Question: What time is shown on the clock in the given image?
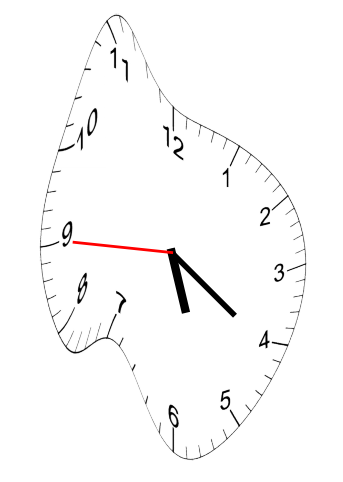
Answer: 05:20:45